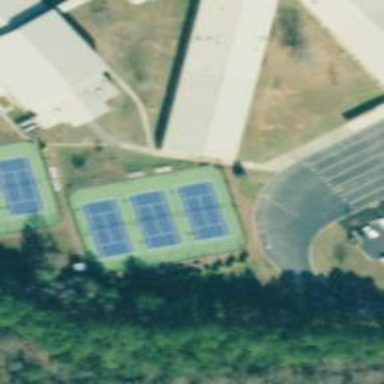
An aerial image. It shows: Tennis court in leisure pitch.